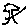
Label: tree